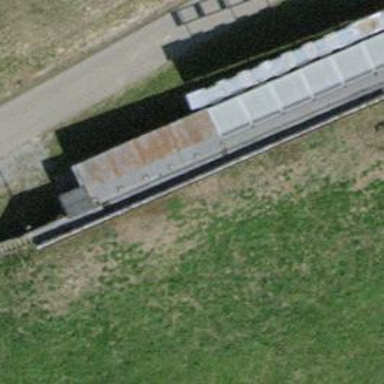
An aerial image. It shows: Retaining wall.